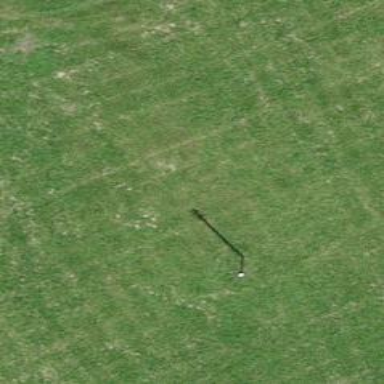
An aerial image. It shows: Minor power line.